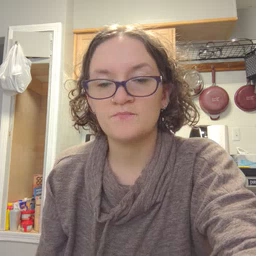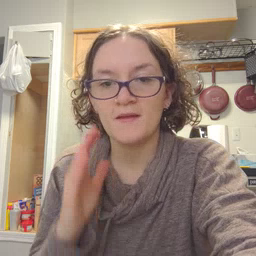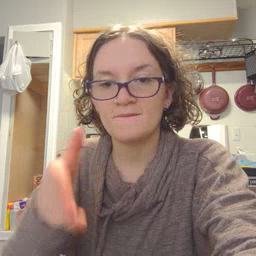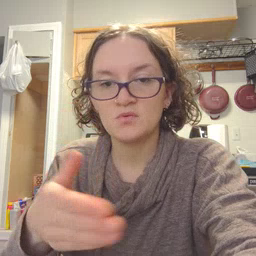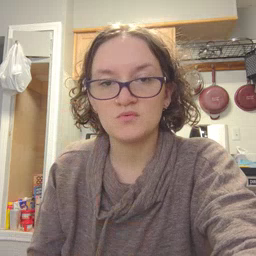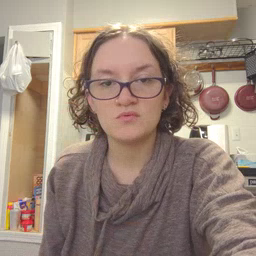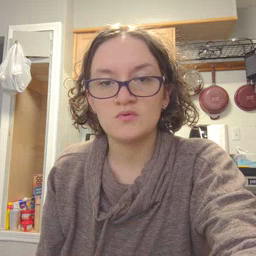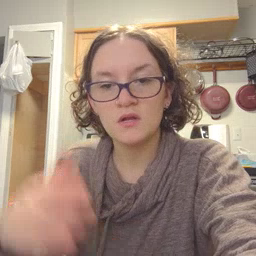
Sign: after